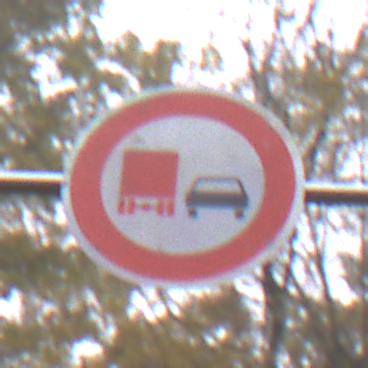
Verkehrszeichen: UeberholverbotKraftfahrzeuge
Umgebung: Outdoor, Nature
Tageszeit: MorningAfternoon
Wetter: Overcast
Licht: Natural
Jahreszeit: Autumn
Kontrast: LowContrast